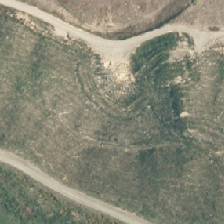
Land cover: harvested_forest